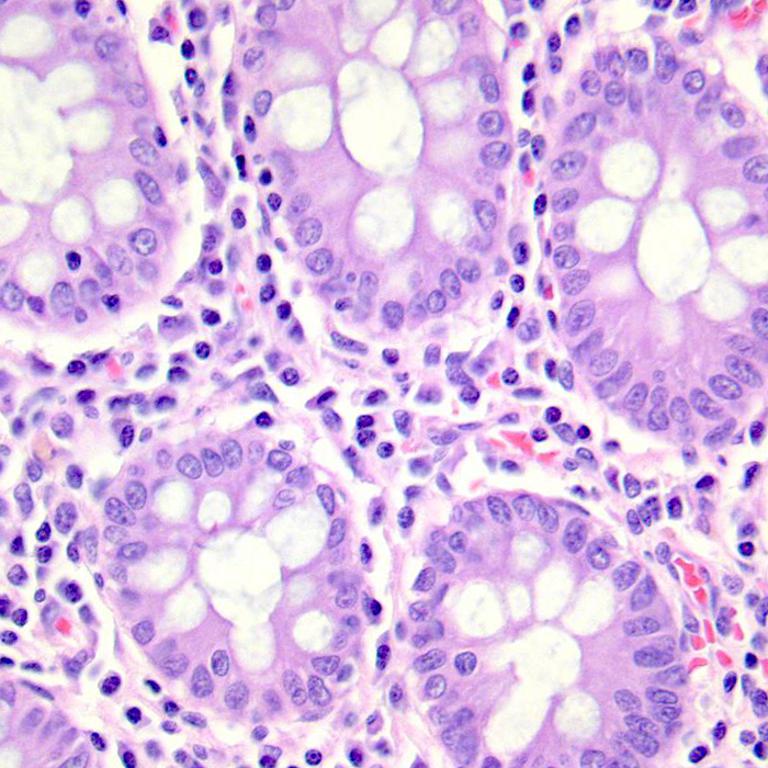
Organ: colon
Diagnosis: benign